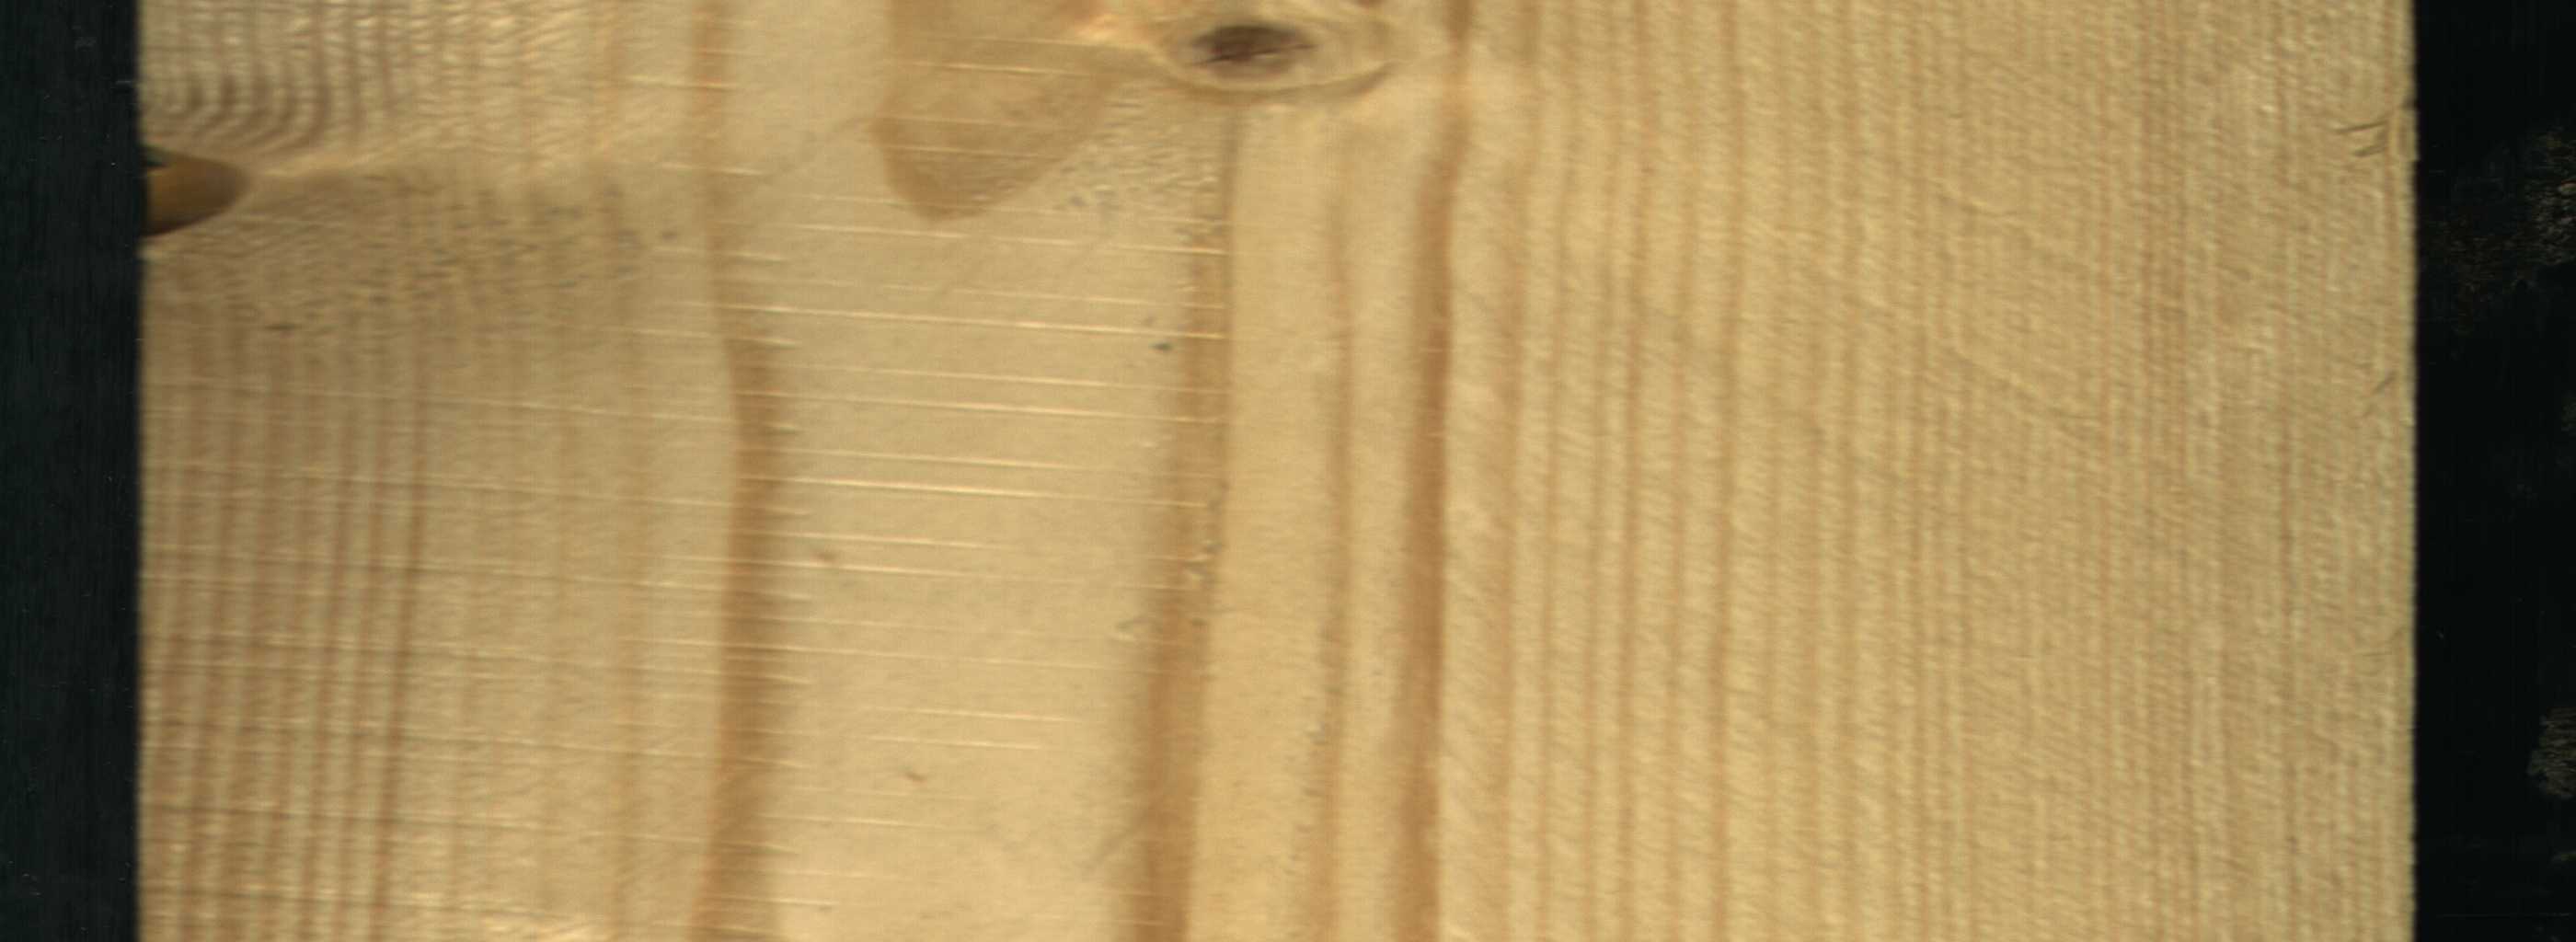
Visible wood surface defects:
Live_Knot
Live_Knot